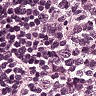
Metastatic tissue present: no